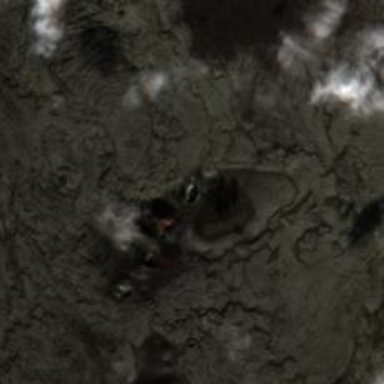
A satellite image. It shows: Volcanic vent in natural setting.